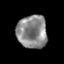
Tissue: prostate
Cell type: T cells
Senescence score: 0.1891
Nuclear area (px): 971
Mean DAPI intensity: 137.257